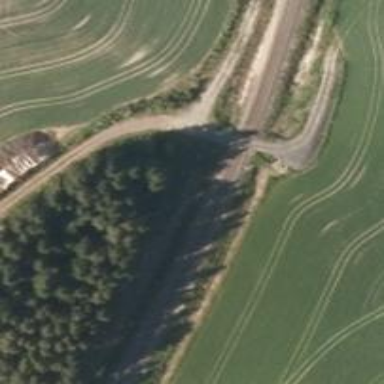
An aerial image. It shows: Railway track classified as B1.